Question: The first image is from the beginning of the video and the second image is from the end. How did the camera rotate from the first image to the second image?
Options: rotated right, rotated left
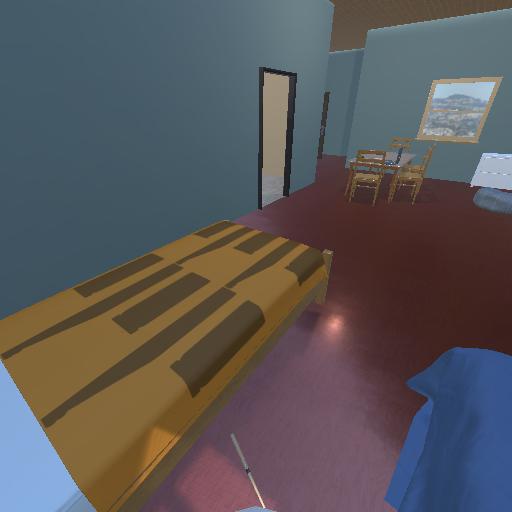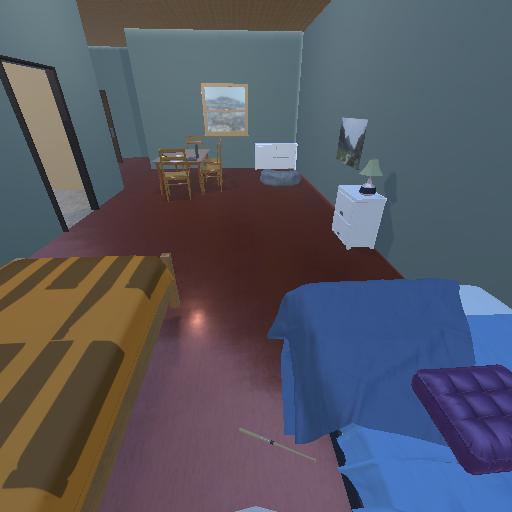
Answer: rotated right